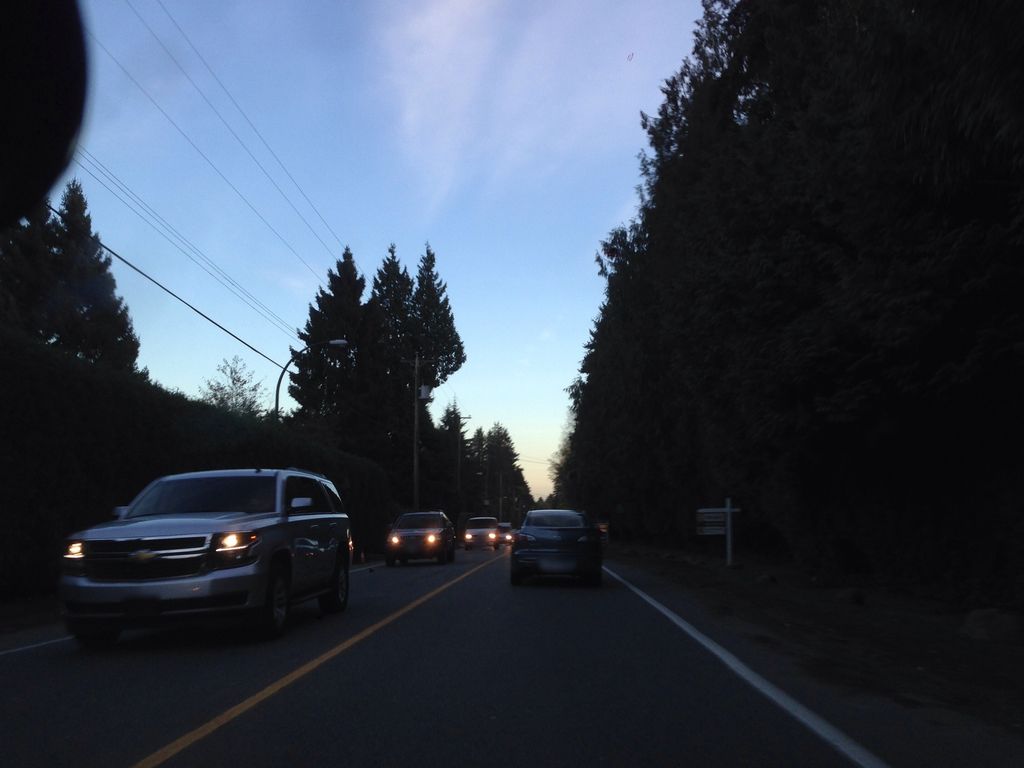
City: vancouver